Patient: sex F, age 68
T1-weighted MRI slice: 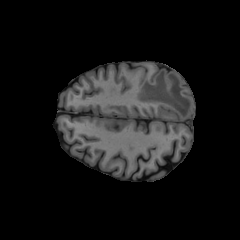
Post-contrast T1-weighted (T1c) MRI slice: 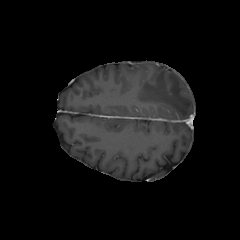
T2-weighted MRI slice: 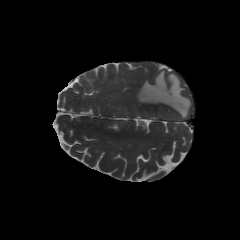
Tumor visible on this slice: yes
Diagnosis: Glioblastoma, IDH-wildtype
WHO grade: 4